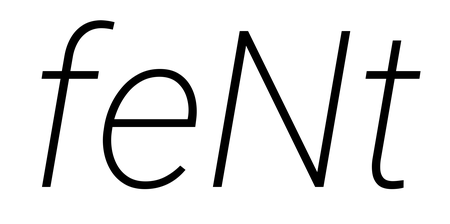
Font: Roboto-Italic_ExtraLight_Italic